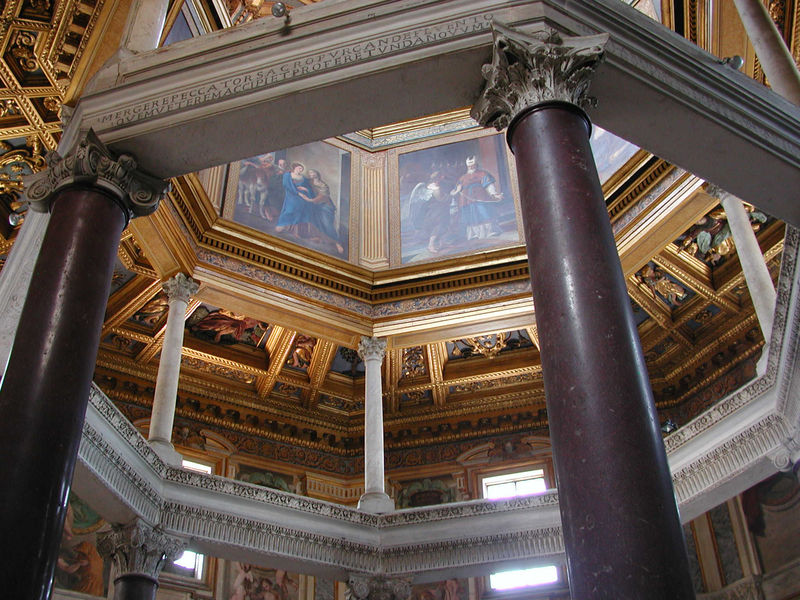
Titel: San Giovanni in Laterano, Bapitsterium S. Giovanni in Fonte
Künstler: Domenico Castelli
Standort: Rom, S. Giovanni in Laterano (EU - I - Latium)
Schlagwörter: gemälde, gott, weiß, fenster, marmor, säule, säulen, rot, architektur, barock, kirche, gold, innen, engel, oktagon, schiff, schrift, bilder, lila, kuppel, stuck, granit, foto, religion, text, kunst, architrav, kapitelle, kathedrale, fries, sims, fresken, kassetten, oktogon, baptisterium, latein, orament, götze, porphyr, lateransbaptisterium, szenenn